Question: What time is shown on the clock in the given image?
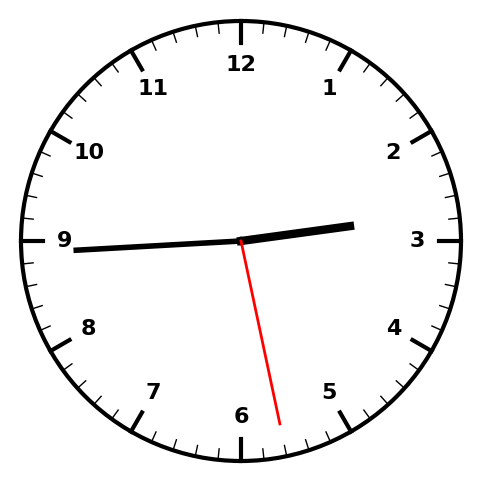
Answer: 02:44:28